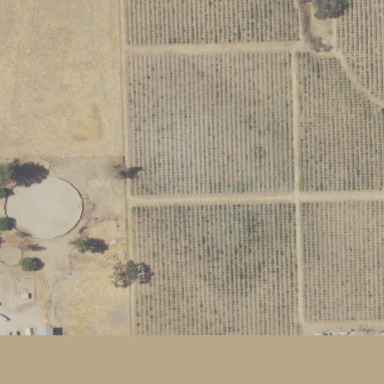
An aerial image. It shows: Vineyard with grape crops.